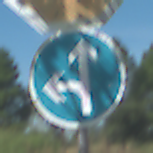
Verkehrszeichen: VorgeschriebeneFahrtrichtungGeradeausOderLinks
Zusatzzeichen oben: Stop
Umgebung: Outdoor, Special
Tageszeit: Midday
Wetter: PartlyCloudy
Licht: Natural
Jahreszeit: NotSpecified
Kontrast: HighContrast